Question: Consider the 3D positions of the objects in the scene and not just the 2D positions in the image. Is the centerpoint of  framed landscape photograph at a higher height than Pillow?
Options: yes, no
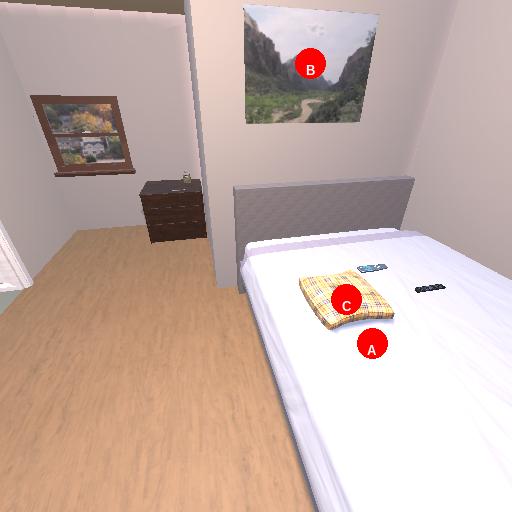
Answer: yes